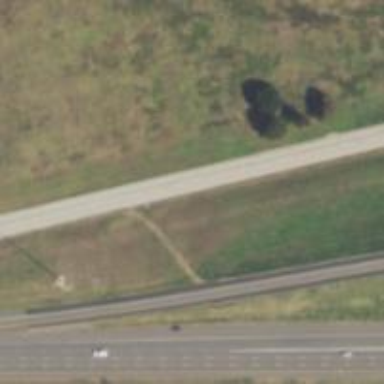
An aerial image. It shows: Secondary road with frontage road.